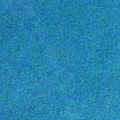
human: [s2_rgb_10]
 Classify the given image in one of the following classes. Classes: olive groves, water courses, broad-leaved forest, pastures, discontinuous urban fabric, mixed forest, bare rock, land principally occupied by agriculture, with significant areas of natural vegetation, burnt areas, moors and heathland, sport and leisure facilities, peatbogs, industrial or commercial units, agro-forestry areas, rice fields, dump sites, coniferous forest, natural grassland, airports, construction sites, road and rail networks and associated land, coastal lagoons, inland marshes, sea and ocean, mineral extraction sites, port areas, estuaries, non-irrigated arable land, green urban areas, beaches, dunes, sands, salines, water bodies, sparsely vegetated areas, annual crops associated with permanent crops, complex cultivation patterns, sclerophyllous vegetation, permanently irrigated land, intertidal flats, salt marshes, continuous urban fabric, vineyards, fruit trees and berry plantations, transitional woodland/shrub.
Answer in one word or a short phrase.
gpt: sea and ocean